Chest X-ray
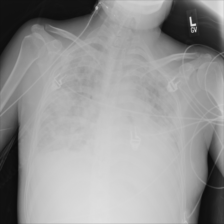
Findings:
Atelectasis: negative
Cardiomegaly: negative
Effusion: negative
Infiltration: positive
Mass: negative
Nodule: negative
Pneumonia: positive
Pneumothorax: negative
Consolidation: negative
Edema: positive
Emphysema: negative
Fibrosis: negative
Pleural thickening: negative
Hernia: negative